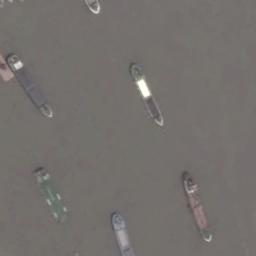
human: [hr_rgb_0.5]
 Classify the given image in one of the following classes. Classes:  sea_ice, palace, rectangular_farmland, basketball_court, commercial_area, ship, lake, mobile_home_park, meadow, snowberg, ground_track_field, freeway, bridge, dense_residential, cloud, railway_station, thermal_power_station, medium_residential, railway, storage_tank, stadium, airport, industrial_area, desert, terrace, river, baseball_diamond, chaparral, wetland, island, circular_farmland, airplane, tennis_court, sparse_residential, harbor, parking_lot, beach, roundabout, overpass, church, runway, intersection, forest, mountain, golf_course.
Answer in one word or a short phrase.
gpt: ship